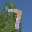
Label: 7